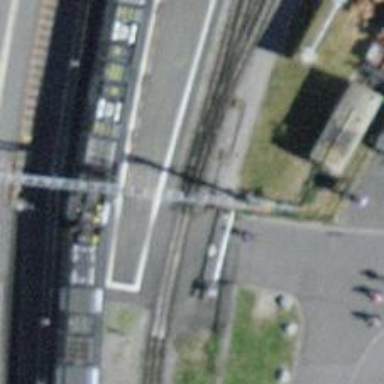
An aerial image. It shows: Railway switch.